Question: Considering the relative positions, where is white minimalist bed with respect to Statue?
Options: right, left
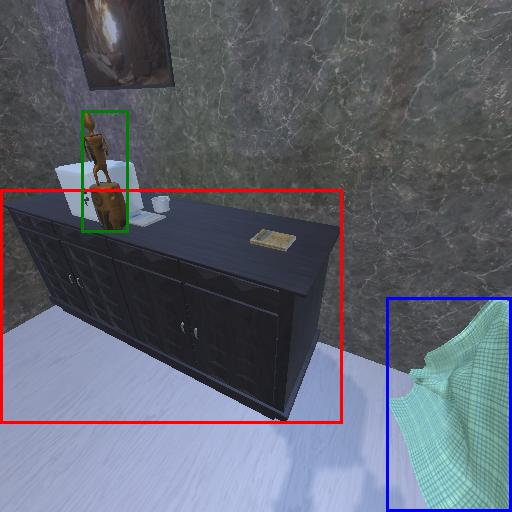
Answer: right